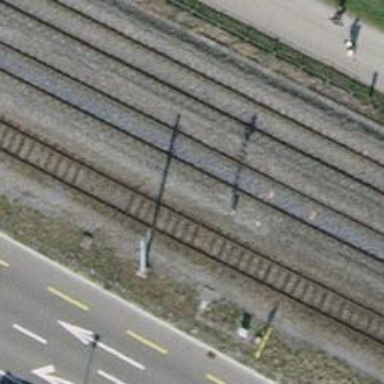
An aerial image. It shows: Railway signal.